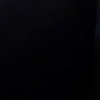
Label: space